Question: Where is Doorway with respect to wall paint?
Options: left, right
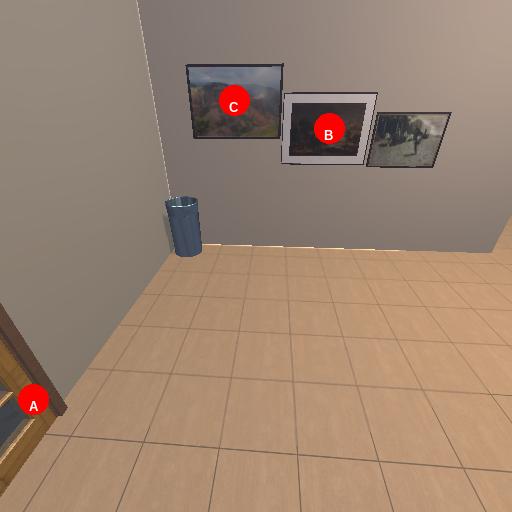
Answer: left